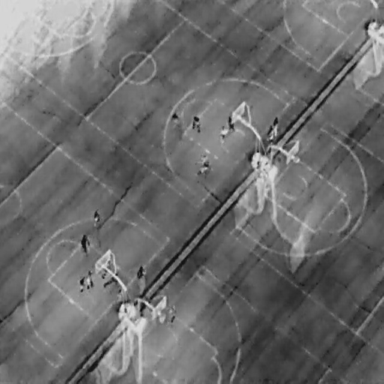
There are 11 People in the infrared image.